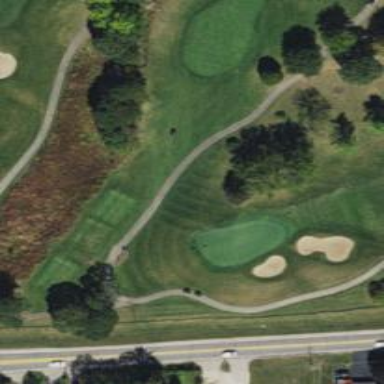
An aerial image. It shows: Golf hole.